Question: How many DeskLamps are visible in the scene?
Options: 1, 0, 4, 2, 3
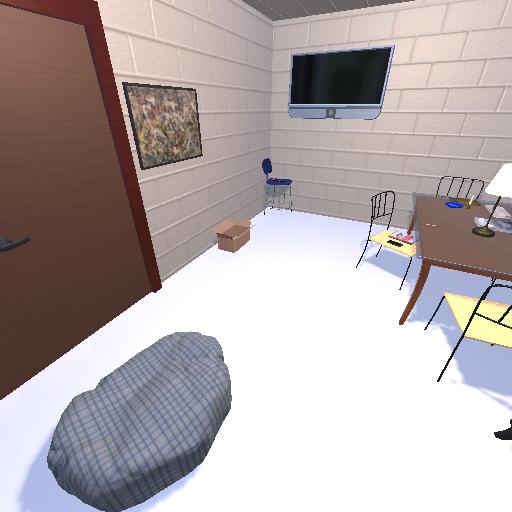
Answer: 1